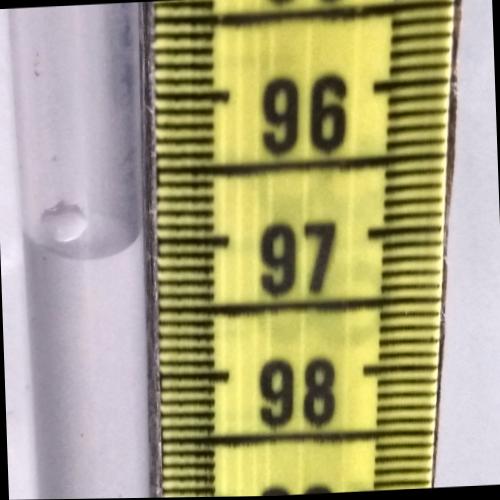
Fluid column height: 97.1 cm